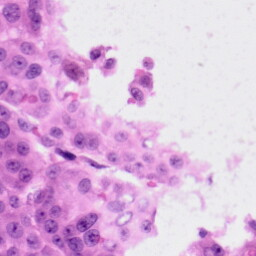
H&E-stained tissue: Skin